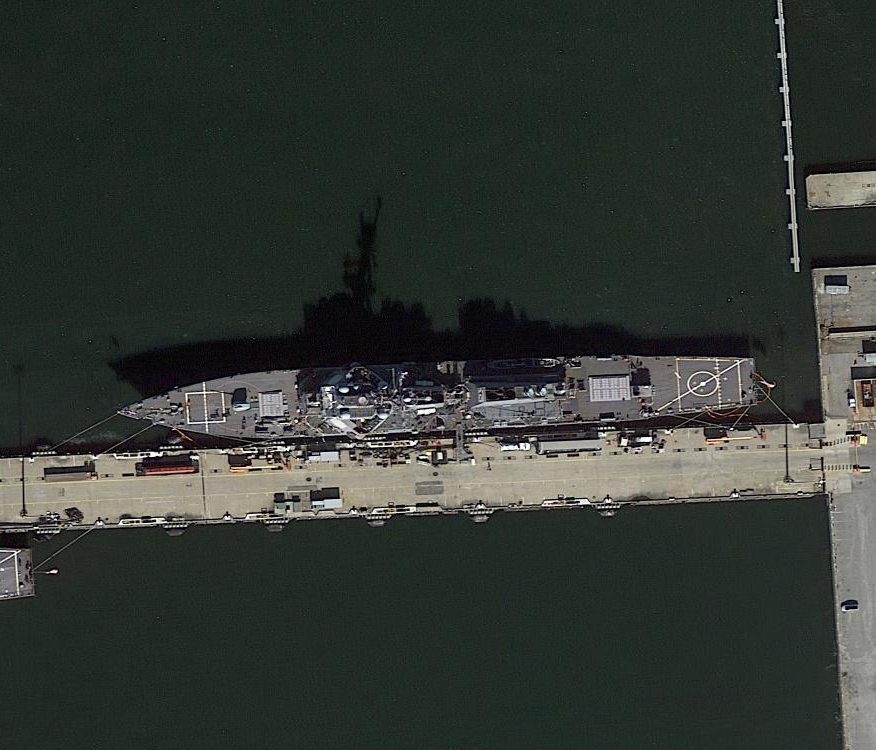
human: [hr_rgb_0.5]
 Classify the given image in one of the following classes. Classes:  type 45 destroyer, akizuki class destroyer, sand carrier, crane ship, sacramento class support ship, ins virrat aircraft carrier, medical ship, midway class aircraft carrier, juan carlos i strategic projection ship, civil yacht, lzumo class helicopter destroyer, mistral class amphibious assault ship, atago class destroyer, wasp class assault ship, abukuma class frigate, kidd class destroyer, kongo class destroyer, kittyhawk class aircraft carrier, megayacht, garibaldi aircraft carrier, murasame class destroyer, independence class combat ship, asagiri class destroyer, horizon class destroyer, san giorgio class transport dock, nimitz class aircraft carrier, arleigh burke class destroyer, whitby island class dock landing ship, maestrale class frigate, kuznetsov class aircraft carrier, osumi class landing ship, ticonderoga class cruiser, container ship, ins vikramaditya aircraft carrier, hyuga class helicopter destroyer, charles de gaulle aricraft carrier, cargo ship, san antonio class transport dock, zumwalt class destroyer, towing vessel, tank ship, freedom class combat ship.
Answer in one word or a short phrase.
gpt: Arleigh Burke class destroyer